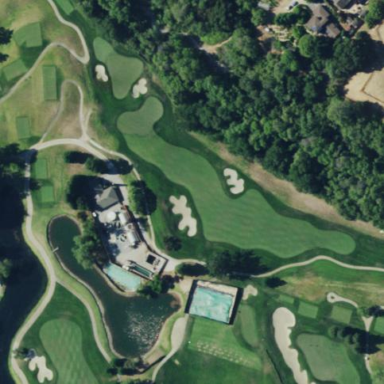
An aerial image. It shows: Scenic view of water hazard on golf course. The natural water feature adds beauty to the landscape.